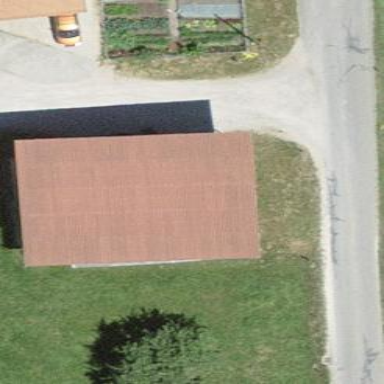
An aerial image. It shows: Barn.